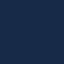
Label: SeaLake